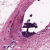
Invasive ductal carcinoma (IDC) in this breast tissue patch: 0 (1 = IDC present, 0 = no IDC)